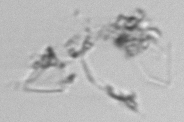
Label: detritus